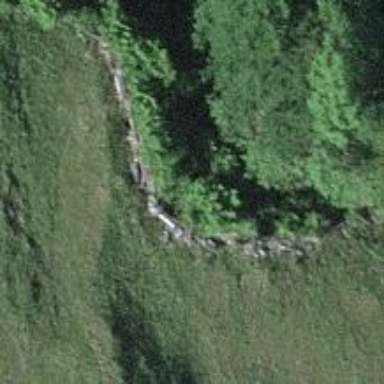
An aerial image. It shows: Wall made of dry stone.